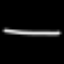
Label: line